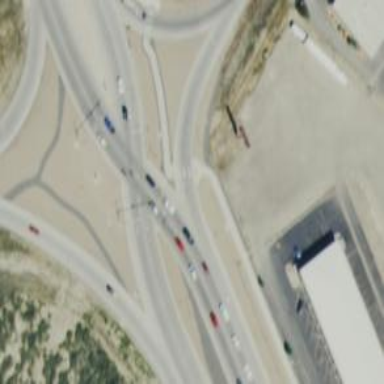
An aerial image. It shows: Motorway link at Diverging Diamond Interchange (DDI).